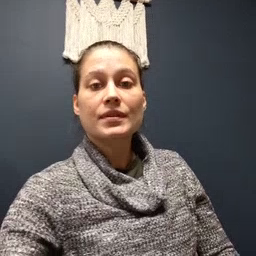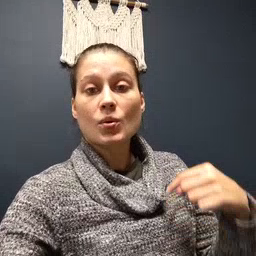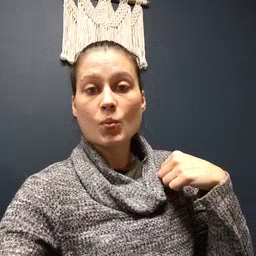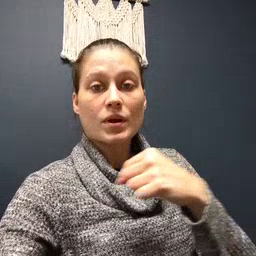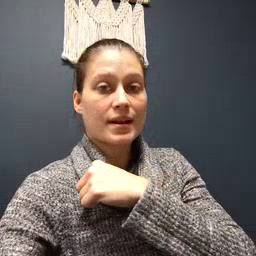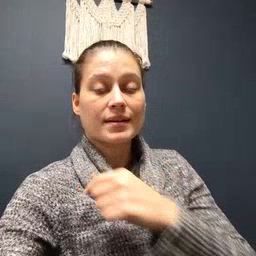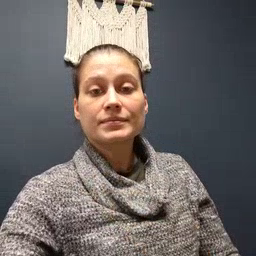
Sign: weus